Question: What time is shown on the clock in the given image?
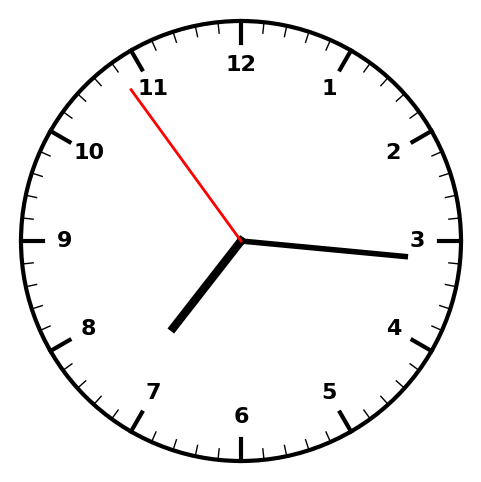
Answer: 07:15:54